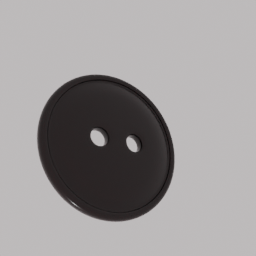
Label: people